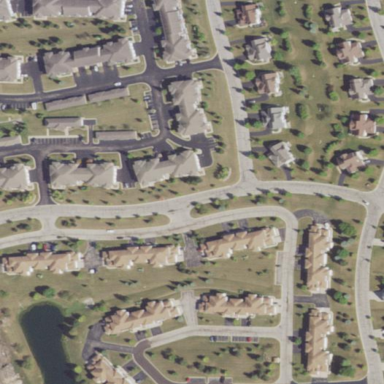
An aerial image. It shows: Residential neighbourhood.